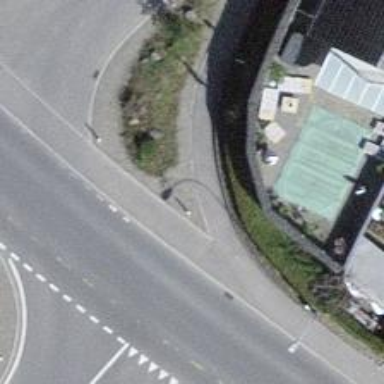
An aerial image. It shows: Hedge barrier.